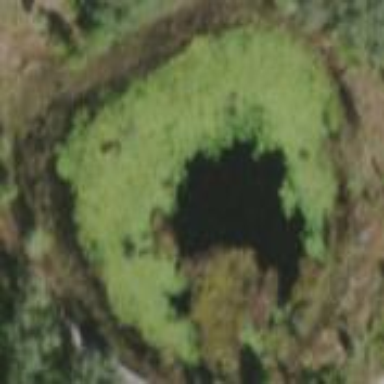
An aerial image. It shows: Peaceful pond surrounded by nature.